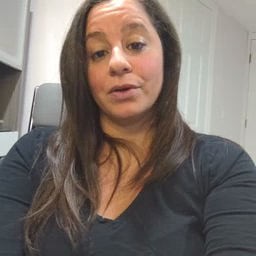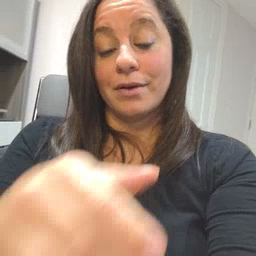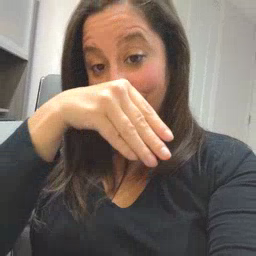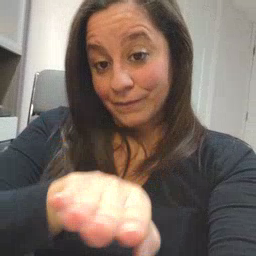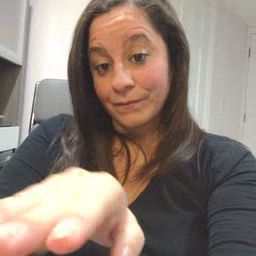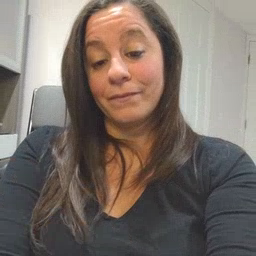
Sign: elephant